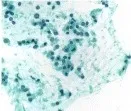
Cytology from FNA shows scant nuclear atypia.
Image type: pathology (methenamine_silver)